Question: I am trying to fill the color in these squares:

Right now the turtle only fills the corners of theses squares, not the entire square.
Here is my code:
'''
import turtle
import time
import random
print ("This program draws shapes based on the number you enter in a uniform pattern.")
num_str = input("Enter the side number of the shape you want to draw: ")
if num_str.isdigit():
squares = int(num_str)
angle = 180 - 180*(squares-2)/squares
turtle.up
x = 0
y = 0
turtle.setpos(x,y)
numshapes = 8
for x in range(numshapes):
turtle.color(random.random(),random.random(), random.random())
x += 5
y += 5
turtle.forward(x)
turtle.left(y)
for i in range(squares):
turtle.begin_fill()
turtle.down()
turtle.forward(40)
turtle.left(angle)
turtle.forward(40)
print (turtle.pos())
turtle.up()
turtle.end_fill()
time.sleep(11)
turtle.bye()
'''
I've tried moving around 'turtle.begin_fill()' and 'end_fill()' in numerous locations with no luck... Using Python 3.2.3, thanks.
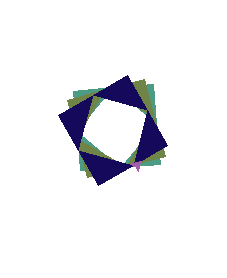
Answer: I haven't really used turtle, but it looks like this may be what you want to do. Correct me if I've assumed the wrong functionality for these calls:
'''
turtle.begin_fill() # Begin the fill process.
turtle.down() # "Pen" down?
for i in range(squares): # For each edge of the shape
turtle.forward(40) # Move forward 40 units
turtle.left(angle) # Turn ready for the next edge
turtle.up() # Pen up
turtle.end_fill() # End fill.
'''